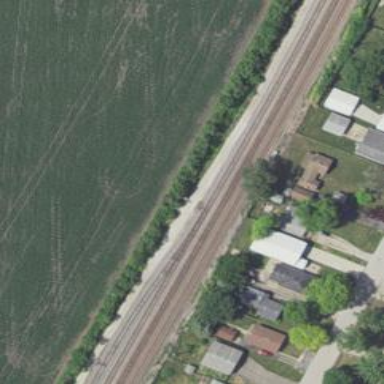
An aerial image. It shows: Railway track.